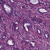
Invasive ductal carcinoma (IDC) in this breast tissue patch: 1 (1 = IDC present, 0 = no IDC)